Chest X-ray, PA view. Patient: 40 years old, sex F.
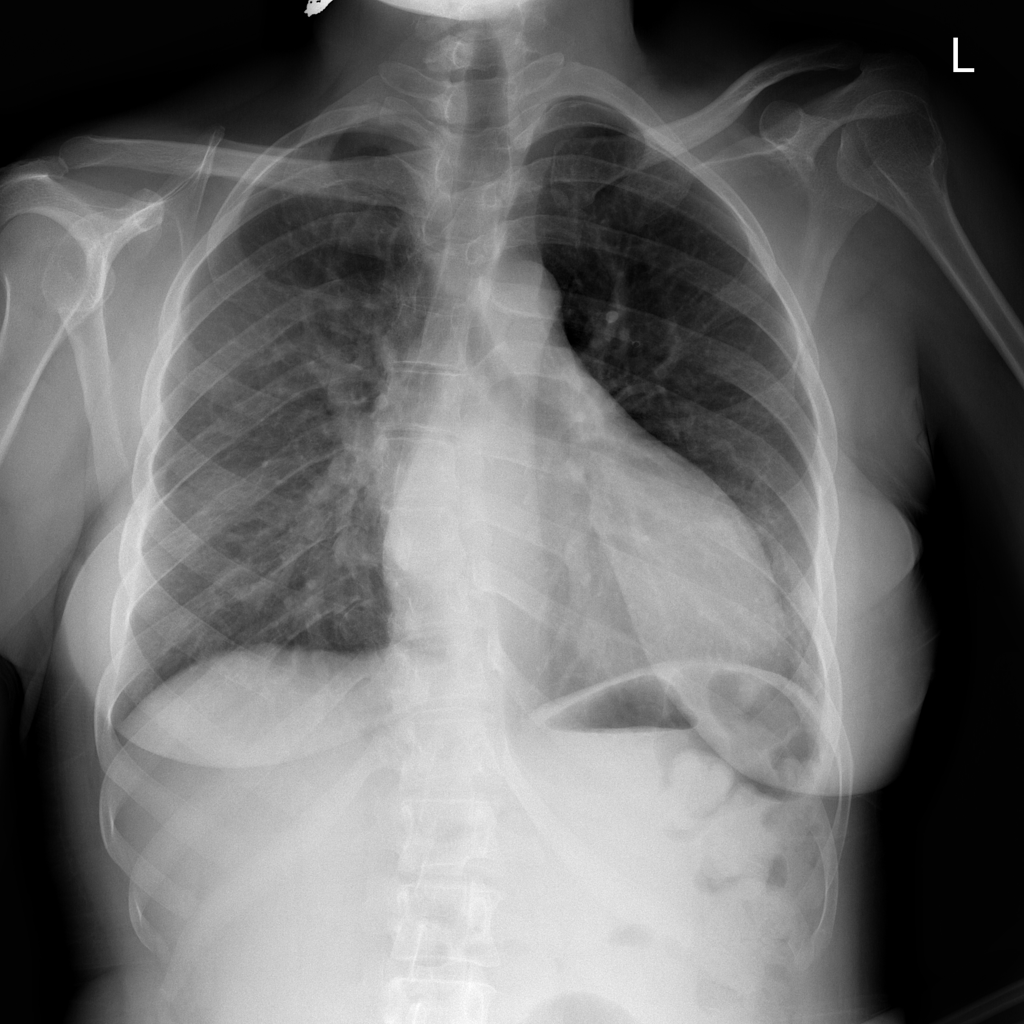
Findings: Cardiomegaly, Infiltration